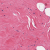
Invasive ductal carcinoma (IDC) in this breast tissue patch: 0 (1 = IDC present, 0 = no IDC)